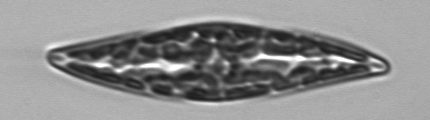
Label: Pleurosigma